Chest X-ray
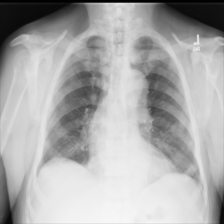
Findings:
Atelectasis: negative
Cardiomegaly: negative
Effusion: negative
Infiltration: negative
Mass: negative
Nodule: negative
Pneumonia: negative
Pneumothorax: negative
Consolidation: negative
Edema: negative
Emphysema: negative
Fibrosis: negative
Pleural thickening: negative
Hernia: negative